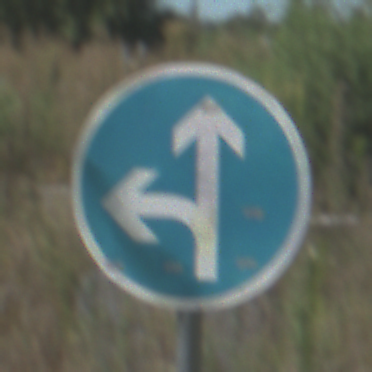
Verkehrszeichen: VorgeschriebeneFahrtrichtungGeradeausOderLinks
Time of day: Midday
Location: Outdoor (Special)
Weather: PartlyCloudy
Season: NotSpecified
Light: Natural